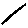
Label: line